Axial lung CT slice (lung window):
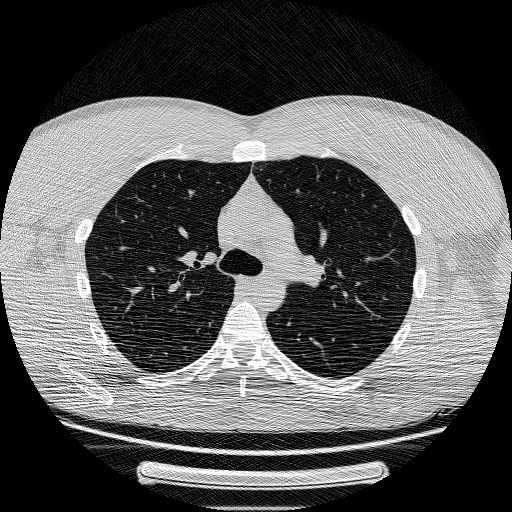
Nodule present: no